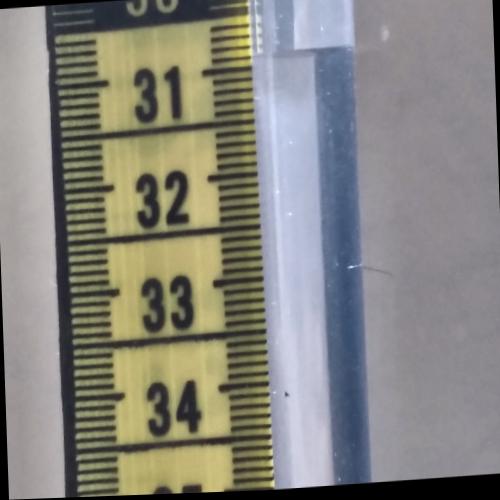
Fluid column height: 30.9 cm